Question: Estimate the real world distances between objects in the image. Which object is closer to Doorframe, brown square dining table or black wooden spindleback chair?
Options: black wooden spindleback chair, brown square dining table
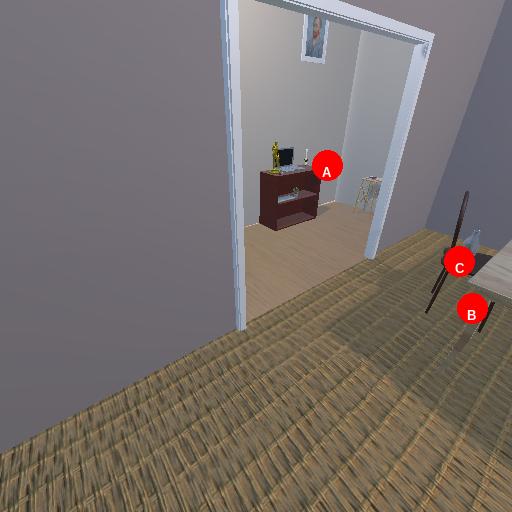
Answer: black wooden spindleback chair